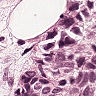
Metastatic tissue present: yes